Field crop: maize
Growth stage: 2
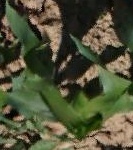
Species: maize